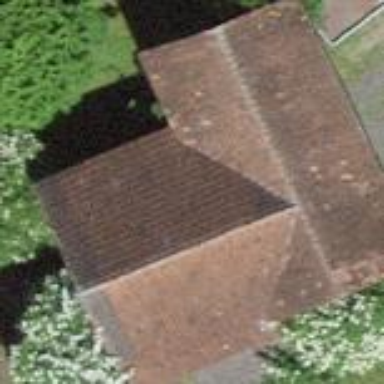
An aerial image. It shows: Barn.